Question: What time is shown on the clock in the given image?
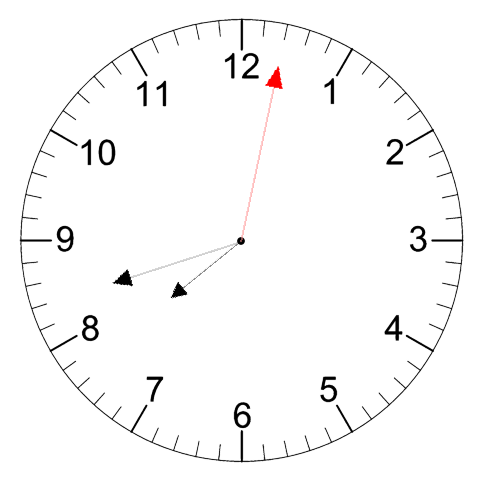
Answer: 07:42:02